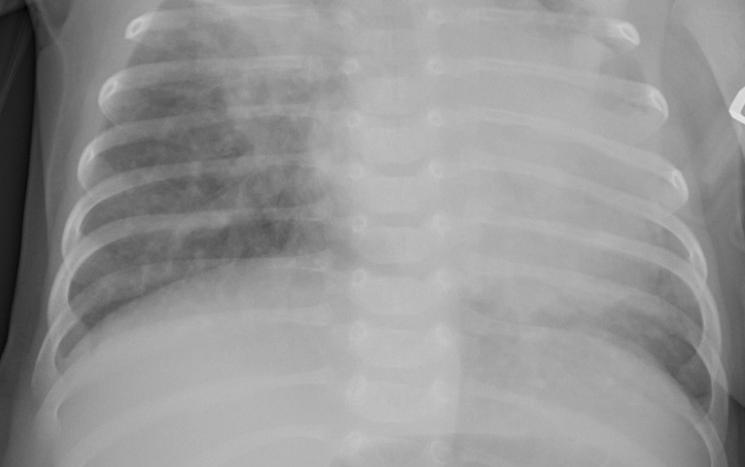
Diagnosis: PNEUMONIA